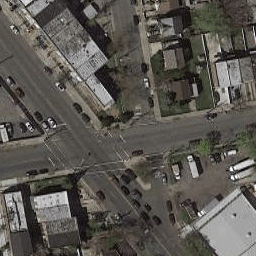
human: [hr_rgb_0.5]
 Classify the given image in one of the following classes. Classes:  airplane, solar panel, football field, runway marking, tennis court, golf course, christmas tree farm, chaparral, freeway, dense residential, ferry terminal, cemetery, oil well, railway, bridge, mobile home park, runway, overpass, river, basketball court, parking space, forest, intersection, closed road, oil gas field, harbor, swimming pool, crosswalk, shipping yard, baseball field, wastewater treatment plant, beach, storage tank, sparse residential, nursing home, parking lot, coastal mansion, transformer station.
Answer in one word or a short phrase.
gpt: intersection